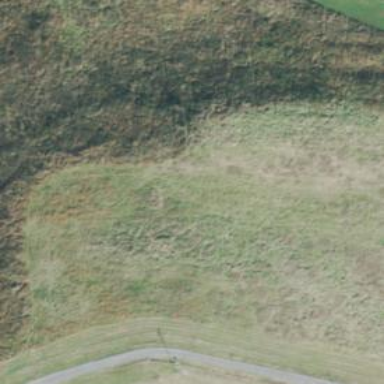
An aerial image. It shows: Area covered with grass.